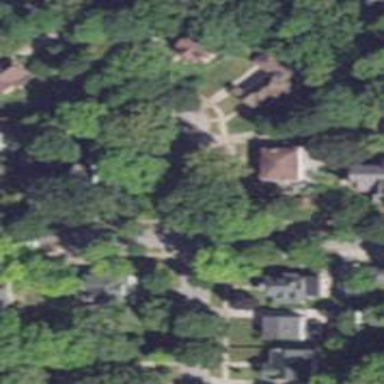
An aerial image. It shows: Residential road with separate sidewalk.